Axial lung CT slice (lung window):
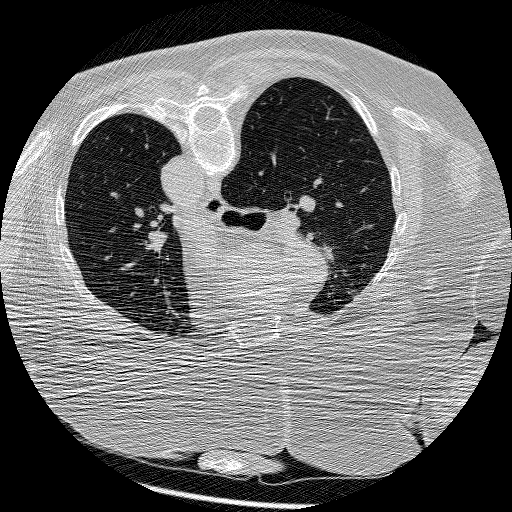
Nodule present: no